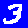
Digit: 3